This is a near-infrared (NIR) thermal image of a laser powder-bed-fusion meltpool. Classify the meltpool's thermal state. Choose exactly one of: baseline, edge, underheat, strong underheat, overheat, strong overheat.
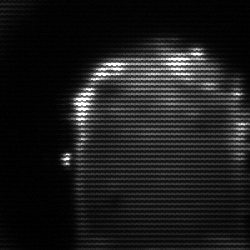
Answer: baseline